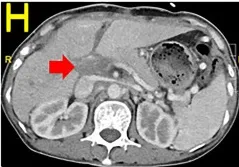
CECT and Macroscopy for Case 3-5. (H) Hilar soft tissue shadow slightly reduced after immunotherapy in case 4.
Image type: radiology (ct)